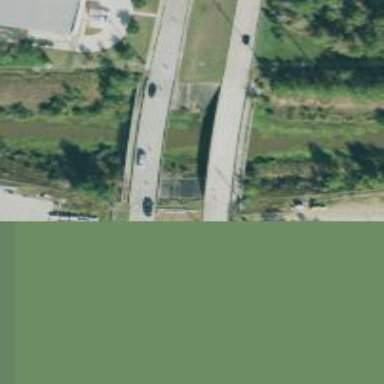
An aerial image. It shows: Primary highway with bridge.